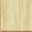
Piece: xx